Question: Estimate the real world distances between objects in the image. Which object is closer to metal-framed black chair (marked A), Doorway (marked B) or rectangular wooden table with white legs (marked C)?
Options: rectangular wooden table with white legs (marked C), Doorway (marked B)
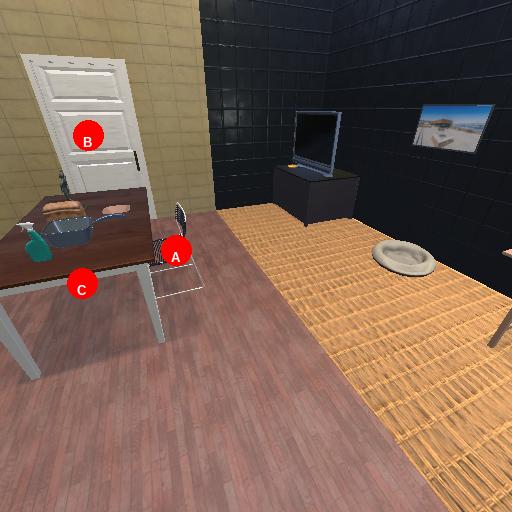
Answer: rectangular wooden table with white legs (marked C)